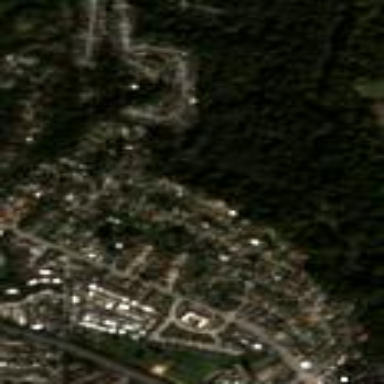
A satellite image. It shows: Residential area.